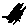
Label: bird